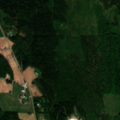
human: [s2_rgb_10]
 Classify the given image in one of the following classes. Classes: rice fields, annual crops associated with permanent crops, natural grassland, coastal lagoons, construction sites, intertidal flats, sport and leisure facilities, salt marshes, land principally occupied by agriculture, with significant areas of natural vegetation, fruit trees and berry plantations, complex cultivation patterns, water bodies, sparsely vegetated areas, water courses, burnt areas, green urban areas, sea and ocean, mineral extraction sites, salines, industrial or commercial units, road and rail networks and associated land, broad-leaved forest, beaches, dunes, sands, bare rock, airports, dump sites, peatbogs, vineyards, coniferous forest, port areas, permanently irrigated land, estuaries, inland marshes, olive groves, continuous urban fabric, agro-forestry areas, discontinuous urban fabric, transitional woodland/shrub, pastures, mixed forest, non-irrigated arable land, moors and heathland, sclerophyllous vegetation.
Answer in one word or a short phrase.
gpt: non-irrigated arable land, broad-leaved forest, coniferous forest, mixed forest, transitional woodland/shrub